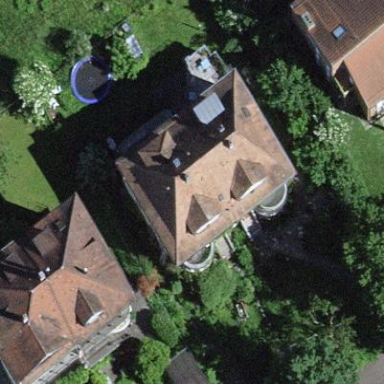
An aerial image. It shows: Semidetached house.